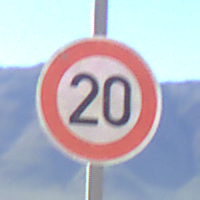
Verkehrszeichen: Geschwindigkeit20
Umgebung: Outdoor, RoadRail
Tageszeit: MorningAfternoon
Wetter: Clear
Licht: Natural
Jahreszeit: NotSpecified
Kontrast: HighContrast